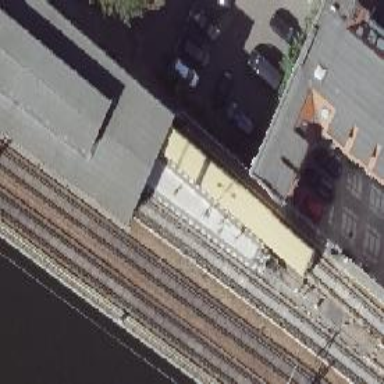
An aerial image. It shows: Viaduct bridge carrying electrified light rail line with ballastless tracks.